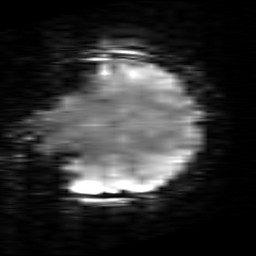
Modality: T2starw
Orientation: coronal
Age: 22
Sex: female
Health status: healthy
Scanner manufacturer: siemens
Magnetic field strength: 3 T
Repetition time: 0.7 s
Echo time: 0.02 s